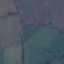
Land use / land cover class: Pasture